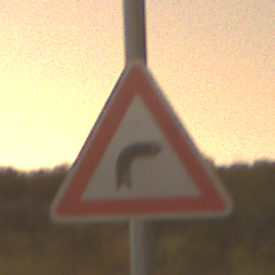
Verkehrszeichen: KurveRechts
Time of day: Night
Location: Outdoor (Nature)
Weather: Clear
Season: NotSpecified
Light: Natural